Aerial crown-view tile of a tropical tree (Barro Colorado Island, Panama), acquired 20250124:
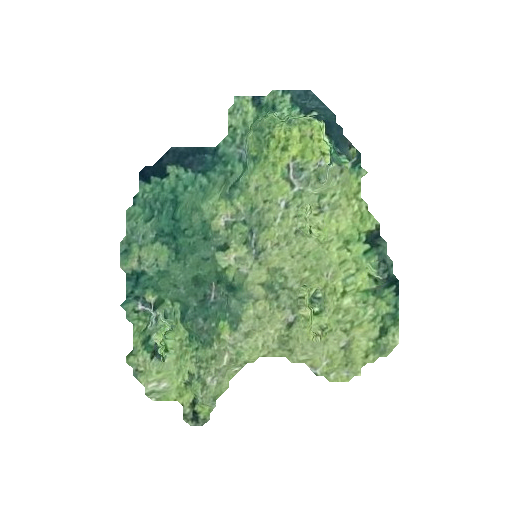
Species: Brosimum alicastrum
GBIF accepted scientific name: Brosimum alicastrum
Crown area: 95.059 m²